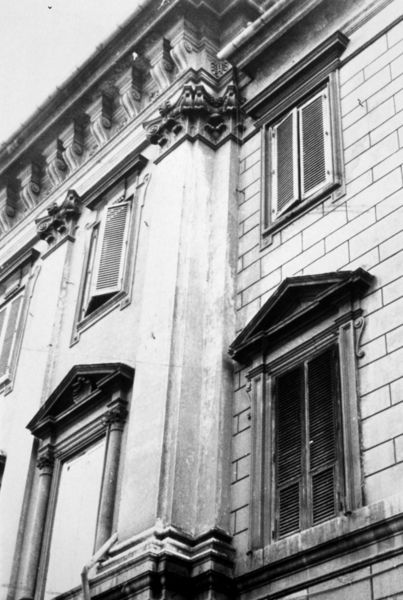
Titel: Palazzo Chigi Odescalchi (Risalitbildung)
Künstler: Giovanni Lorenzo Bernini
Standort: Roma
Institution: Palazzo Chigi-Odescalchi
Schlagwörter: himmel, kämpfer, dreieck, stadt, ausschnitt, fenster, frankreich, grau, hell, schwarz, säule, säulen, weiss, dach, gebäude, haus, ornament, alt, profile, wand, architektur, barock, rahmen, stein, klassizismus, front, gotik, renaissance, fensterläden, fassade, italien, giebel, mauer, ziegel, vergilbt, laden, bank, pilaster, detail, verzierung, stuck, geschlossen, anbau, aufsicht, foto, fotografie, fensterladen, antike, hauswand, mauerwerk, schwarz-weiß, städtisch, architrav, kapitelle, rom, kapitell, photo, fries, dreiecksgiebel, sims, gesims, quader, risalit, fensterbank, konsolen, konsole, muschel, basis, korinthisch, klassik, bau, schwar, fot, geschoss, kapitel, fesnter, gebälk, historisch, bauwerk, lisenen, aufriss, tympanon, ädikula, überstand, lisene, eckpilaster, rustica, fenstergiebel, neoklassizismus, halbsäulen, tempelmotiv, mauerstein, schwarz/weiss, rolladen, zugemauert, mehrgeschossig, europäisch, neoklassizistisch, rie, verbarikadiert, laienfoto, aediculum, südalpin, fenterladen, ikonisch, blendarchitektur, haus fasade, maurwerk, blendarchitketur, architektur hausfassade